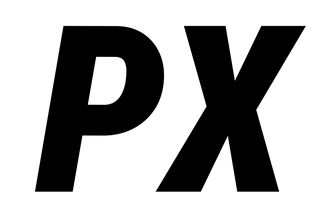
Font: Roboto-Italic_Condensed_Black_Italic